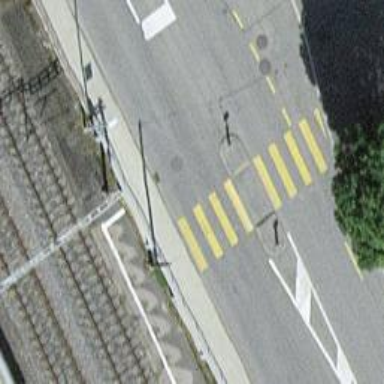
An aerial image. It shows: Uncontrolled crossing with pedestrian island.